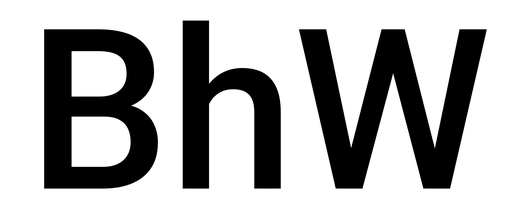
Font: Roboto_Medium